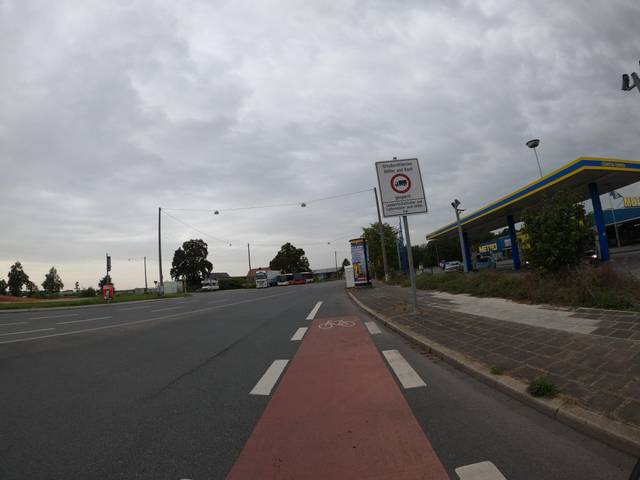
Region: Germany
Coordinates: 49.493, 11.052